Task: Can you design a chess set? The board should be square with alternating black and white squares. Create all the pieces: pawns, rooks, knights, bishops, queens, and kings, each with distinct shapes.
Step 4802:
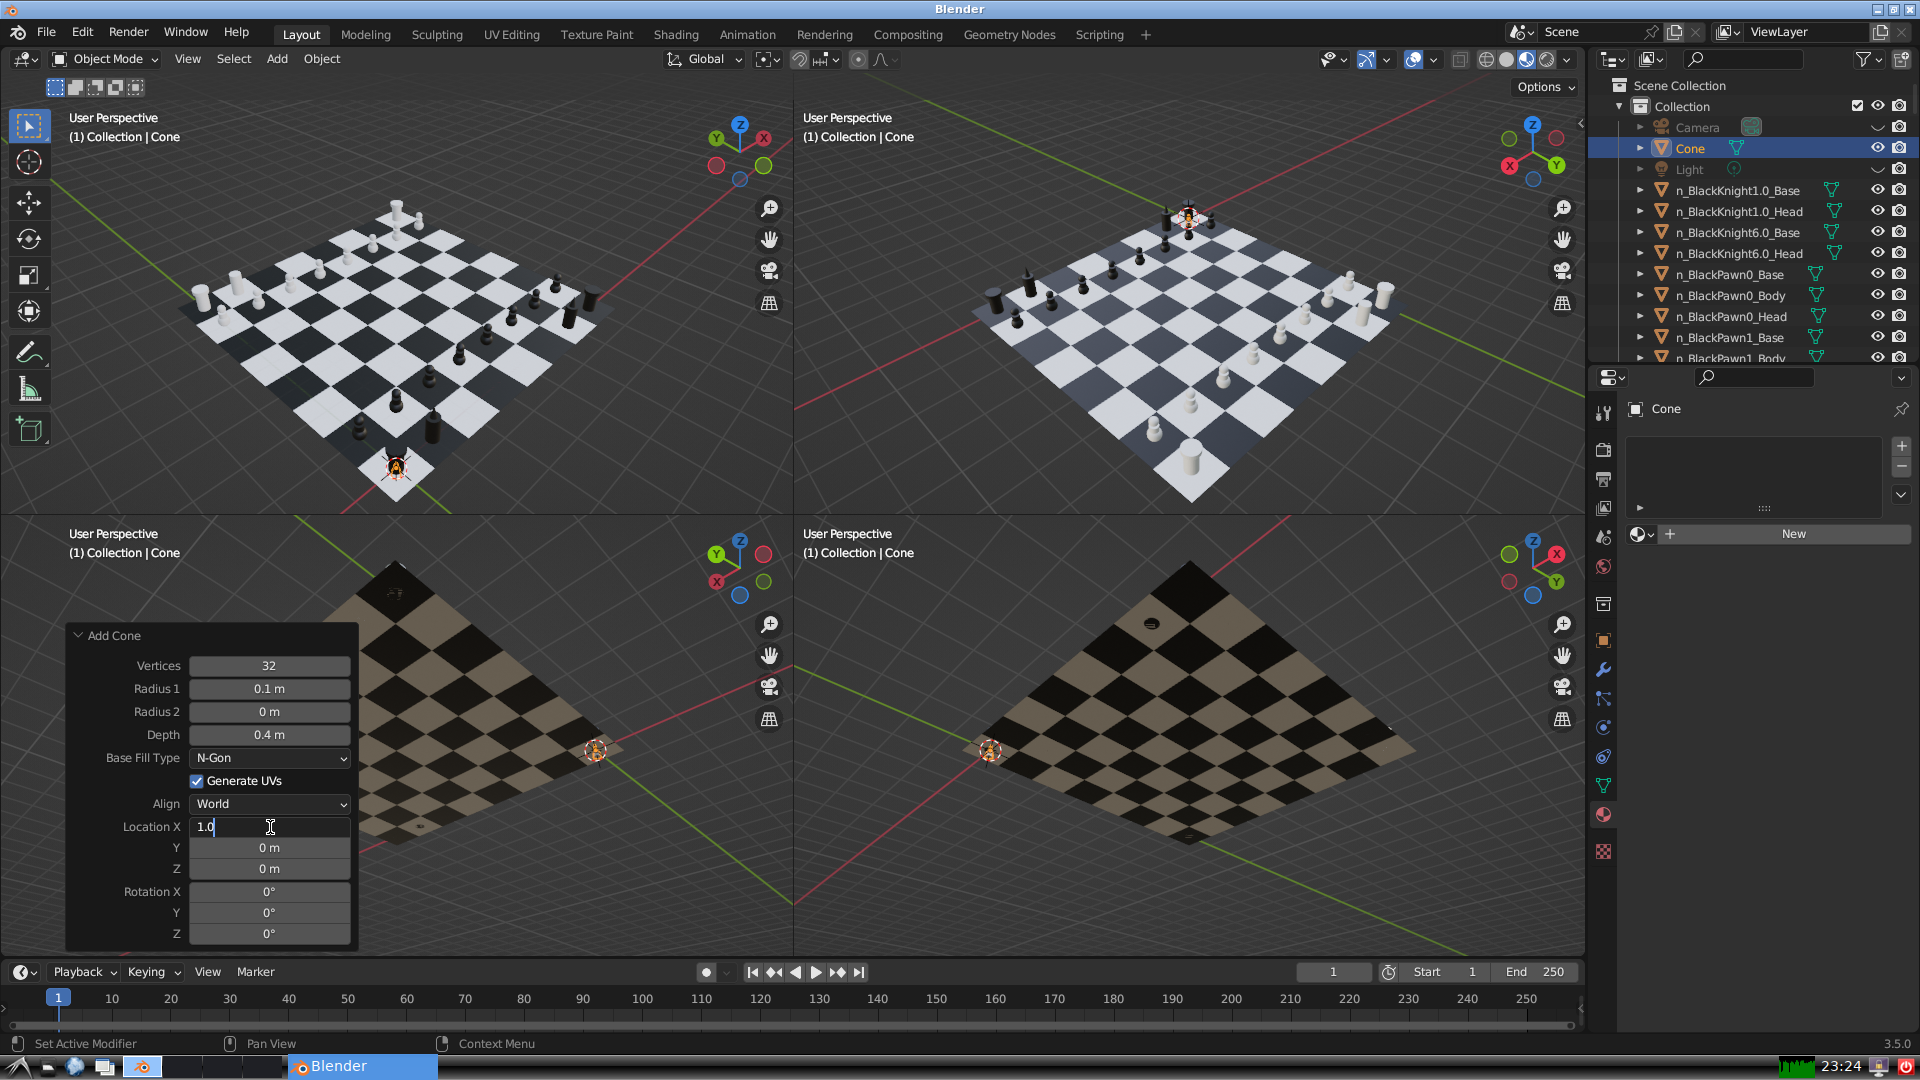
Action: {"key_press": ['Return']}